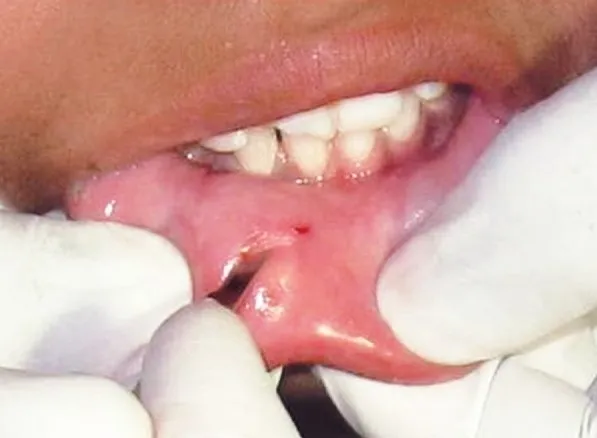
Horizontal incision given on the lower lip.
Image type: pathology (fish)